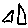
Label: triangle